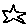
Label: star